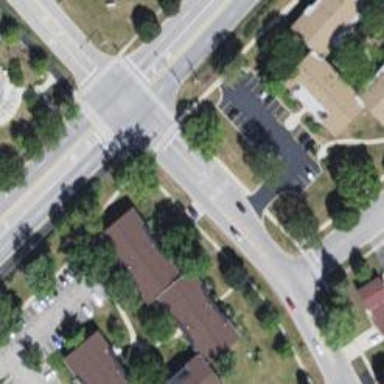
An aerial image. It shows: Unmarked crossing on the road.